Interaction volume radius: 5 \u00c5
Interaction volume height: 30 \u00c5
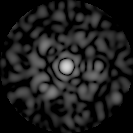
Disorder parameter: 0.8332